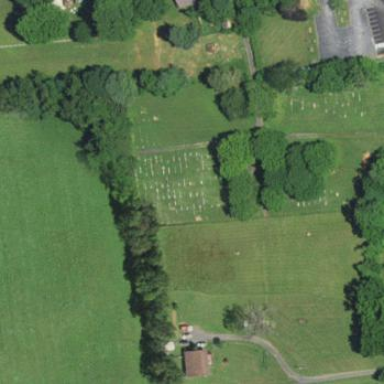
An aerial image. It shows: Cemetery.